Question: I am new in MATLAB also in image processing, I am trying to locate a person frame by frame. so far I have labeled the cropped image (cropped using <URL>.
All I want is to remove little chunks of white pixels at the right side of the person. I dont know how to do that. please suggest me.

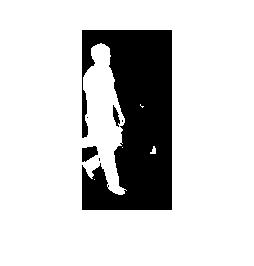
Answer: You can use <URL>:
'''
bwareaopen(A, P)
'''
This removes all objects that have fewer than 'P' pixels from binary image 'A'.